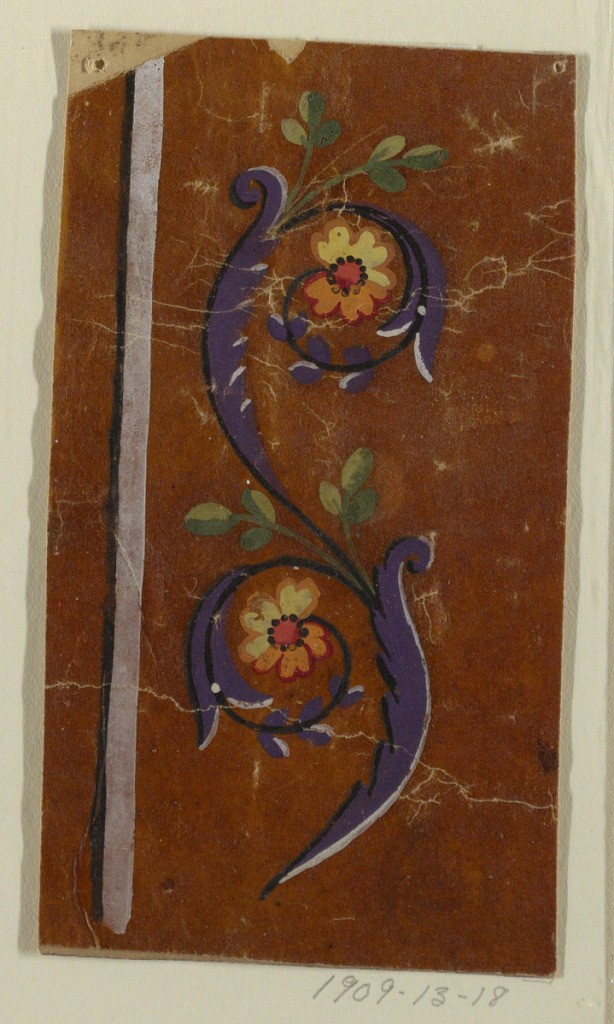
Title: Design for a Woven Vertical Border
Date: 1815–1830
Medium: Brush and gouache on oily tracing paper
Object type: Drawing
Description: A rising rinceau with two spirals at the tops of which grow blossoms is shown beside a white stripe with a black shadow line outside.